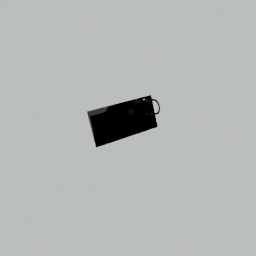
Label: appliances